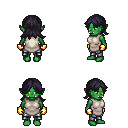
a pixel art fantasy rpg character, female body template, orc, green skin, white tunic, metal pants, raven loose hair, gold gloves, four views (front, back, left, right), 2x2 character sprite sheet, small pixel art, hard edges, no anti-aliasing